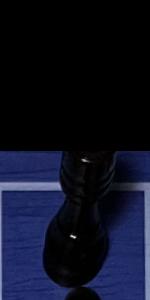
Label: Rook_Black